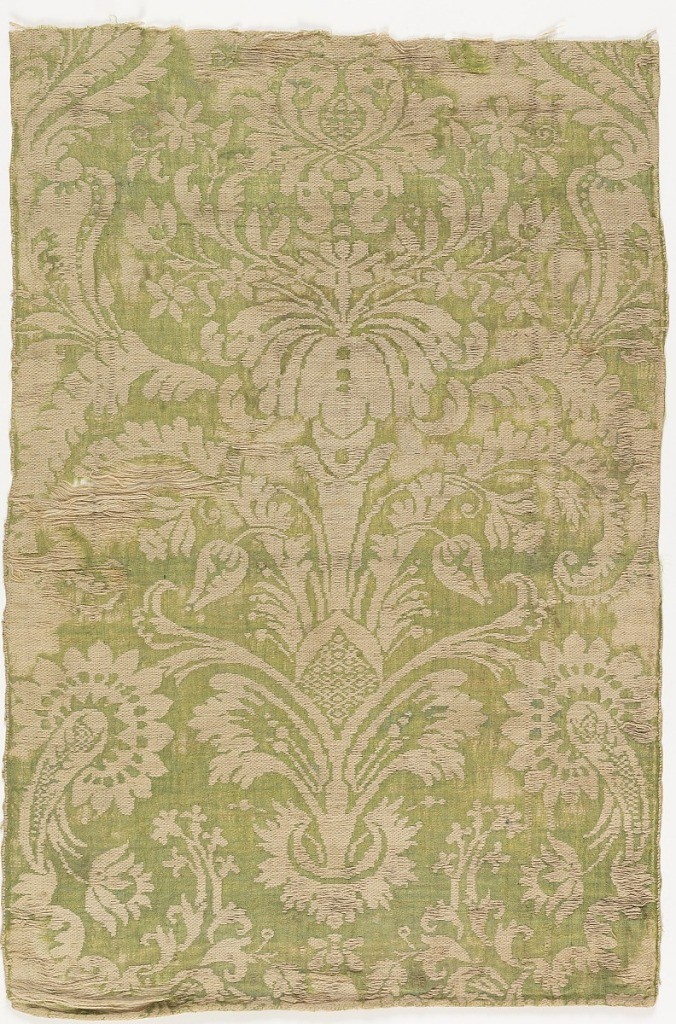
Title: Fragment
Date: late 17th–early 18th century
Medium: silk, cotton Technique:
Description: Green and white textile in a symmetrical Louis XV floral pattern. Selvage continuous with ground and edged with double warp of cotton.